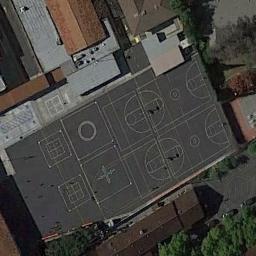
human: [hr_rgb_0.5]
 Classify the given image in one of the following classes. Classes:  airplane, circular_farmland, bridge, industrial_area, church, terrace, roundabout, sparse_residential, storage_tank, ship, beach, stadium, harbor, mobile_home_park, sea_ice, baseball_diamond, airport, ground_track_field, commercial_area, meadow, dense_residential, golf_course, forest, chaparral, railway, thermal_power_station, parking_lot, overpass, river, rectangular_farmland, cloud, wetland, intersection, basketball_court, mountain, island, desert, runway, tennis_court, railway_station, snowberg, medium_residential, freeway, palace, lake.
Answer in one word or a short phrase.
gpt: basketball_court